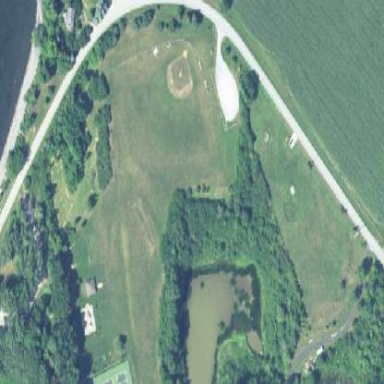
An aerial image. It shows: Baseball pitch for leisure and sports activities.